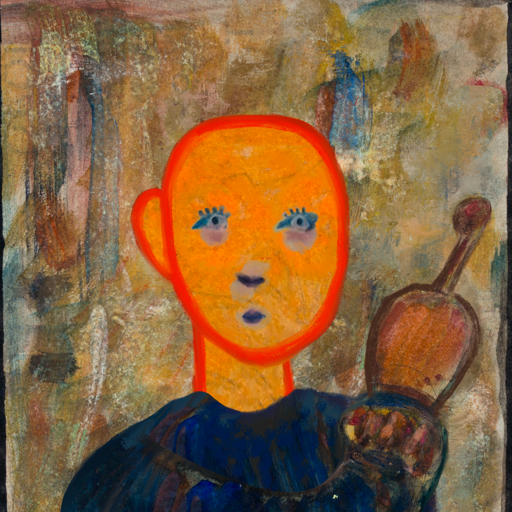
Background: Pipe, Head And Neck Front: Sisters, Face Front: Hill_Girl, Bust: Pipe, Hair Front: Blank, Head Accessory: Blank, Second Necklace: Blank, Necklace: Blank, Baby: Blank